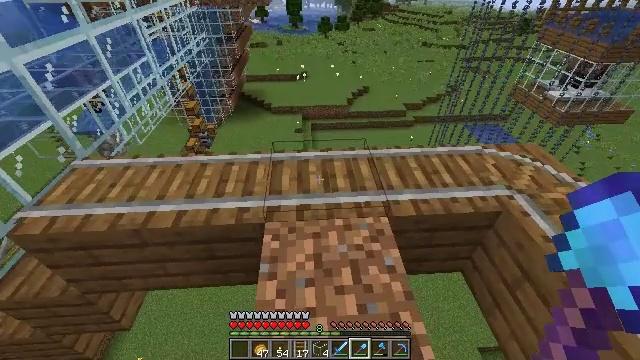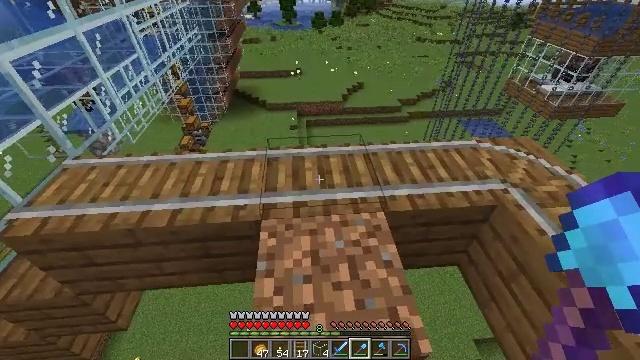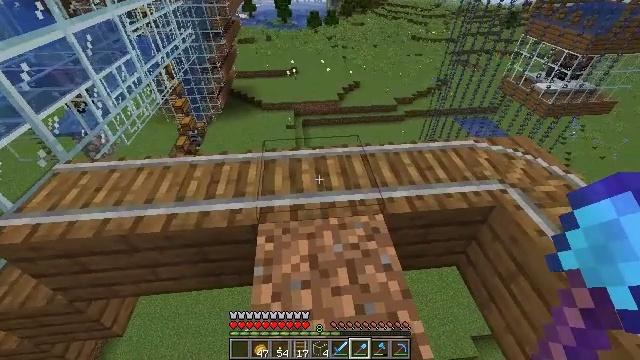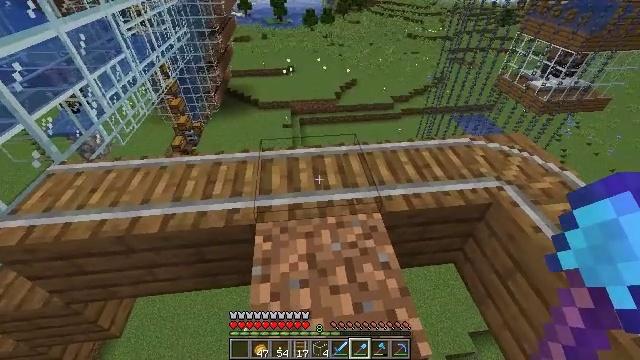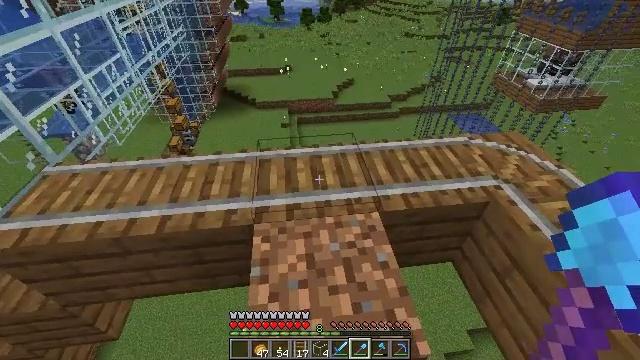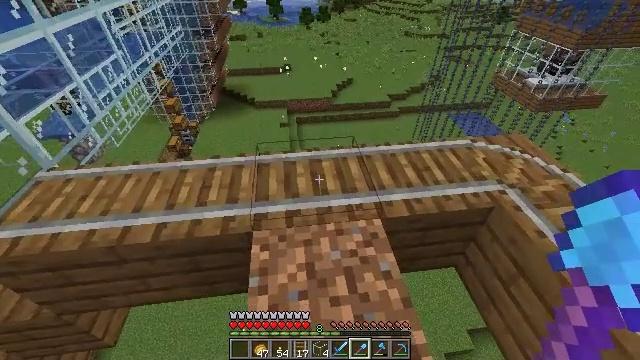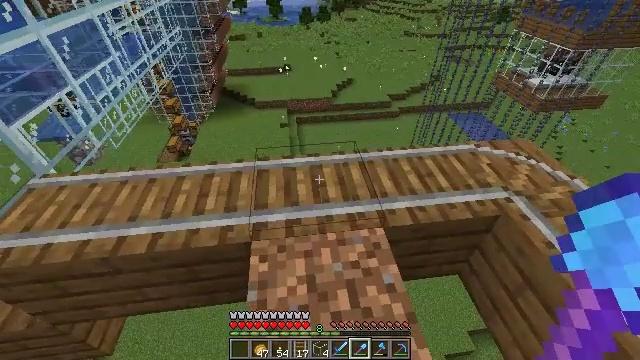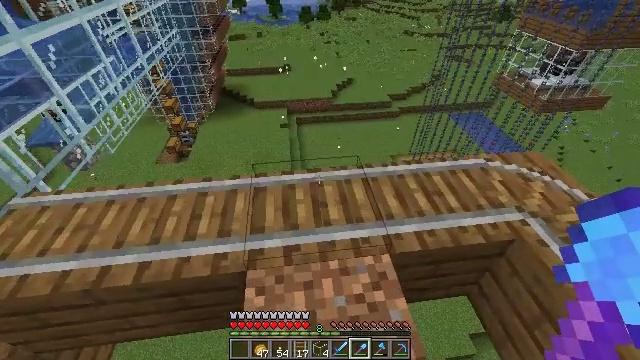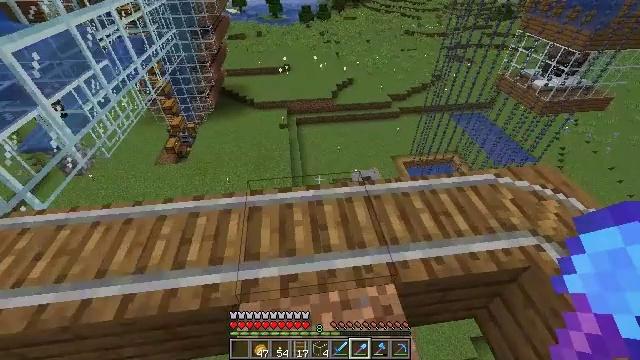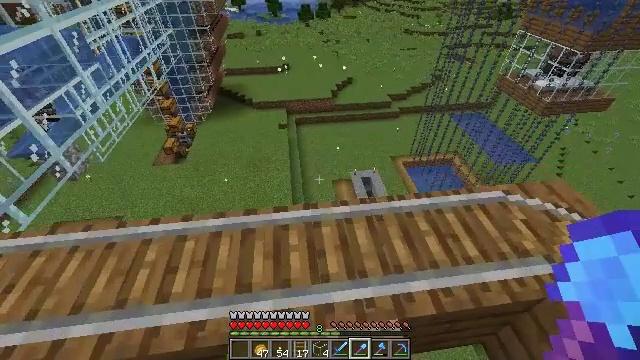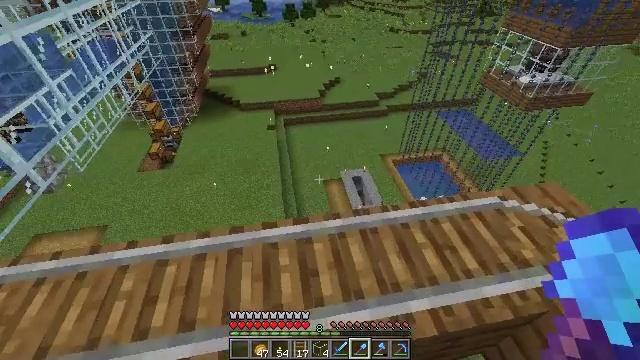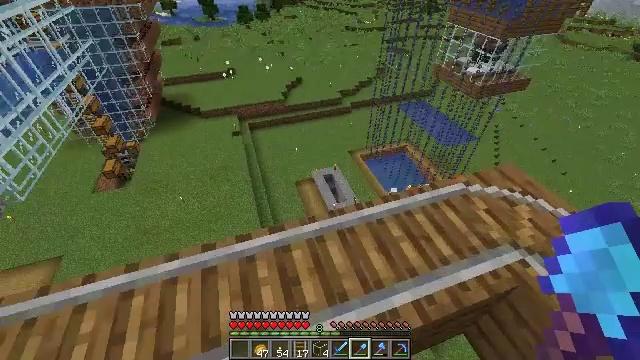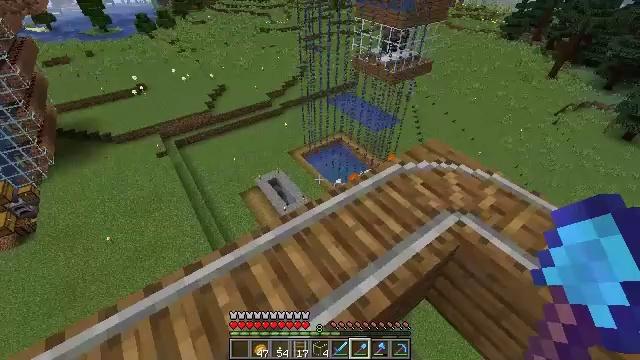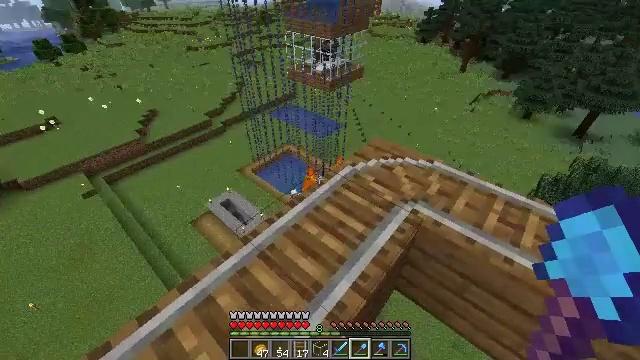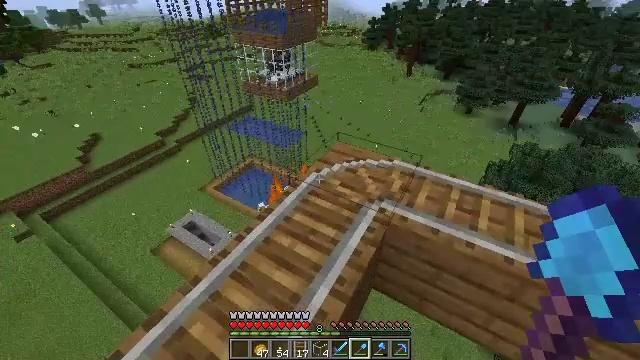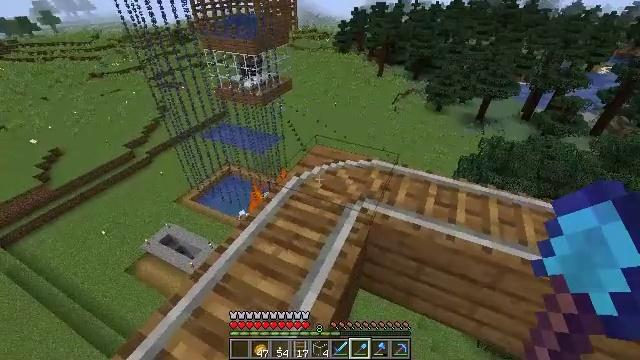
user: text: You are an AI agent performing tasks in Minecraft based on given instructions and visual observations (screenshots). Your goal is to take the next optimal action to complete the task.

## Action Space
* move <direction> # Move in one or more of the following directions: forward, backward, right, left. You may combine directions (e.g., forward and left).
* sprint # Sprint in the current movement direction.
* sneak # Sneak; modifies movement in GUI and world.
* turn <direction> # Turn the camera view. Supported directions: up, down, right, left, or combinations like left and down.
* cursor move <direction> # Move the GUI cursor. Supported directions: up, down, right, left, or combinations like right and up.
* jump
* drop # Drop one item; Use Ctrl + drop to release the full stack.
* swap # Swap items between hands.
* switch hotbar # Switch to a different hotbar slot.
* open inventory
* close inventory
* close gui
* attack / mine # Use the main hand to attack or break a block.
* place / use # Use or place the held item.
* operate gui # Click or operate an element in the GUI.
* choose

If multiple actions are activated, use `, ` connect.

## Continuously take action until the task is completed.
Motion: motion action
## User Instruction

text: Drop a spruce sign.
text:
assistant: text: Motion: turn right
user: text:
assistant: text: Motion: no_op
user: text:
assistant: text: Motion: no_op
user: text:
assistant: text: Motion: no_op
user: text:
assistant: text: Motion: move forward
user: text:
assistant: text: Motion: move forward
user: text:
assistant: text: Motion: move forward
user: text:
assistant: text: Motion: move forward
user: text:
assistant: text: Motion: move forward
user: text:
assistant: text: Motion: turn right
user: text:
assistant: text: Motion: turn right
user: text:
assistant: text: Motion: turn right
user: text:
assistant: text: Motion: turn right and up
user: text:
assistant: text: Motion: turn right and up
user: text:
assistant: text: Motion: move forward, turn right
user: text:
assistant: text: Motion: move forward, turn right
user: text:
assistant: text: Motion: move forward, turn right
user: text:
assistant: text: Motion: move forward, turn right
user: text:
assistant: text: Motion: no_op
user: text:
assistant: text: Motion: no_op
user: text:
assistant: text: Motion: no_op
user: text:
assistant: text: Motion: no_op
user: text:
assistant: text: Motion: no_op
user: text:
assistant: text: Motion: turn right
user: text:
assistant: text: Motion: move forward, turn right
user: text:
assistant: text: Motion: move forward, turn right
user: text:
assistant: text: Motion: move forward, turn right
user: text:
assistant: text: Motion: move forward, turn right
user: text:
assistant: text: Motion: turn right
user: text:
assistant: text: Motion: turn right